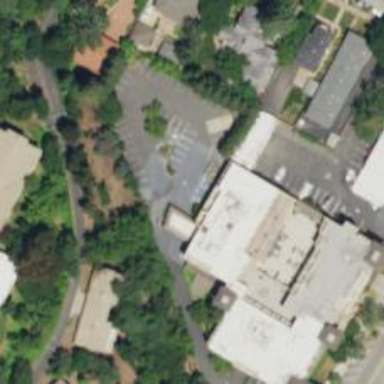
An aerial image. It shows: Asphalt parking space.